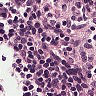
Metastatic tissue present: no